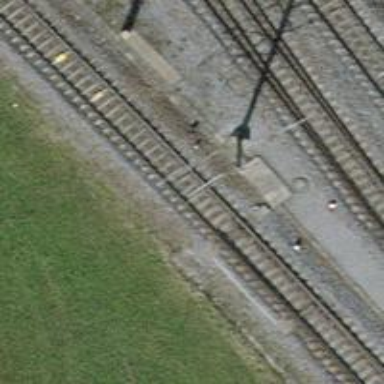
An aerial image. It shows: Railway switch.